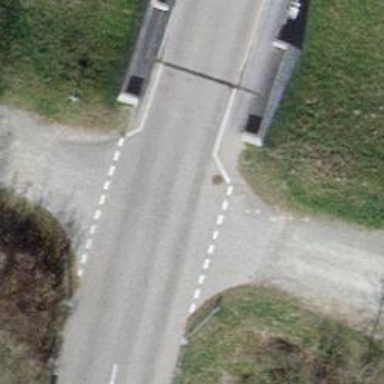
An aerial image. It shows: Asphalt footway with sidewalk on bridge.